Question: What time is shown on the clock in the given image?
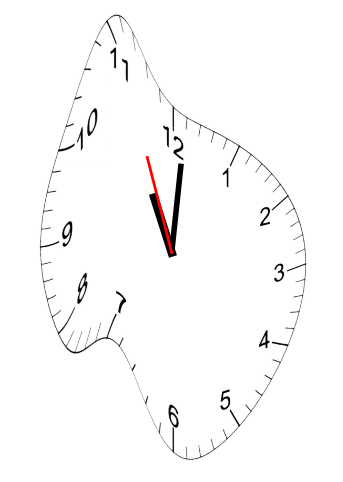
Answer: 11:00:56